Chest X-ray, PA view. Patient: 24 years old, sex F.
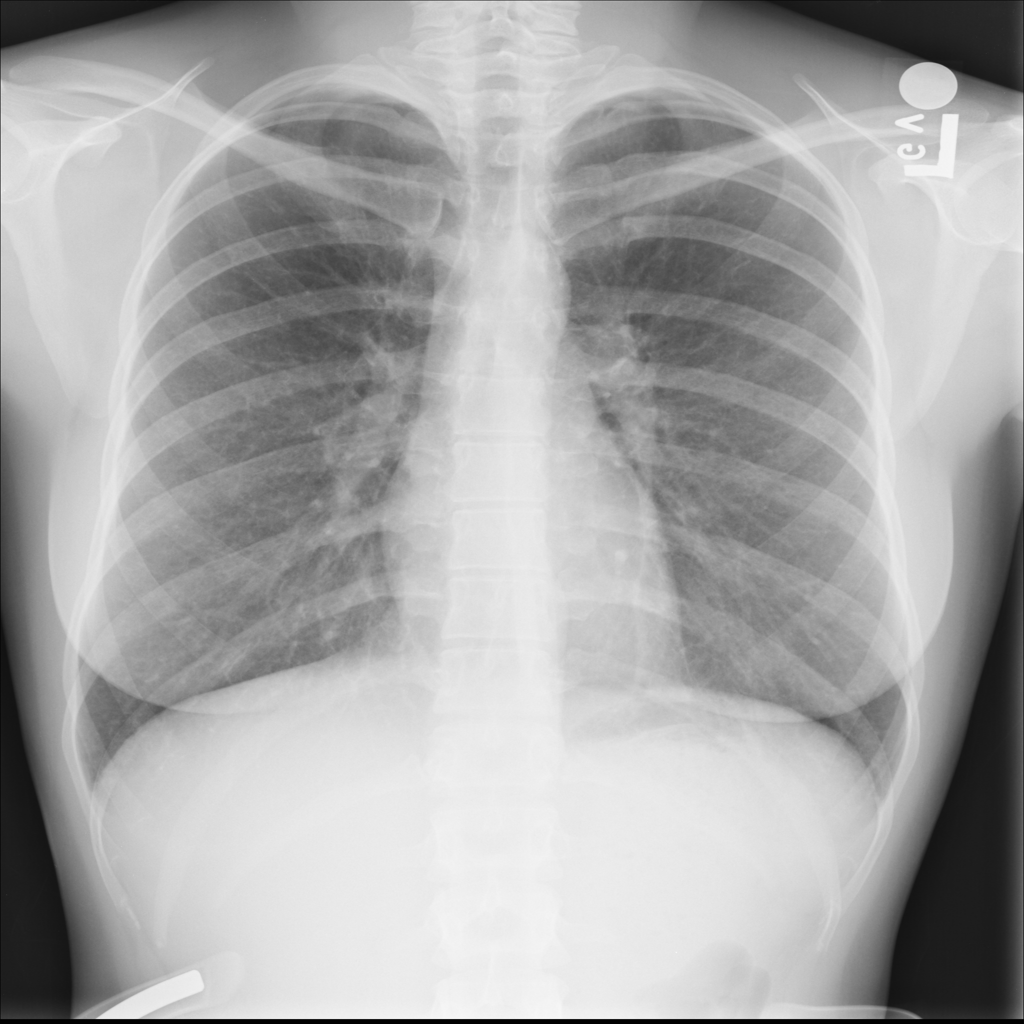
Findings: No Finding